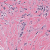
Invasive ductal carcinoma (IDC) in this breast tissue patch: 1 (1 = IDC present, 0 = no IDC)